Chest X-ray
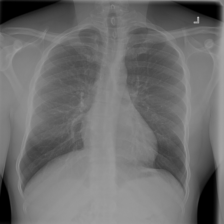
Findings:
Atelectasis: negative
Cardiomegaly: negative
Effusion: negative
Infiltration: negative
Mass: negative
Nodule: negative
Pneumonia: negative
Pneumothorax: negative
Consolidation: negative
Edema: negative
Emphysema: negative
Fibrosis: negative
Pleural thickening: negative
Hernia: negative